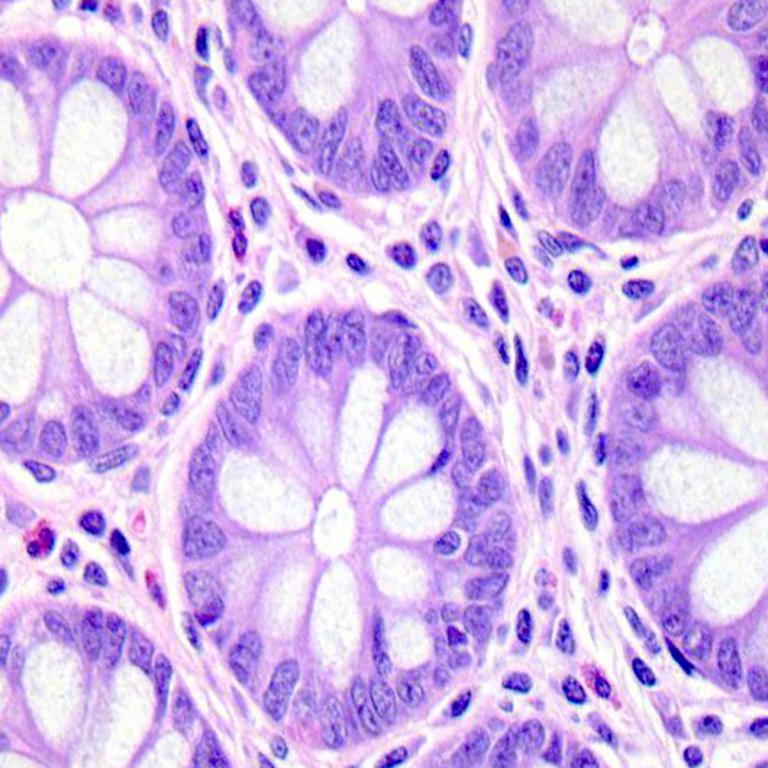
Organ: colon
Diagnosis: benign